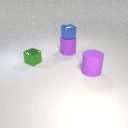
large purple rubber cylinder below small blue metal cube